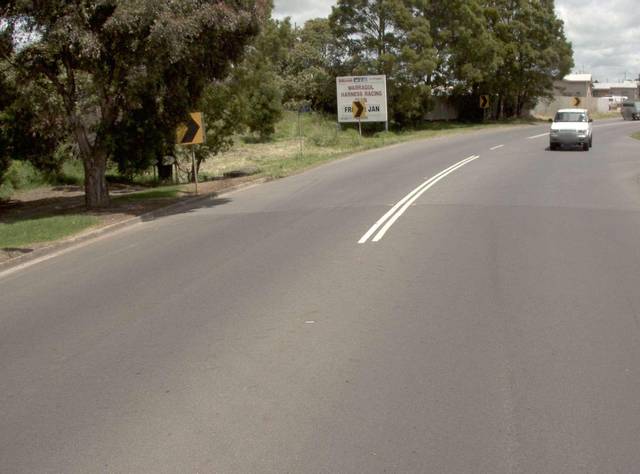
Region: Australia
Coordinates: -38.166, 145.939